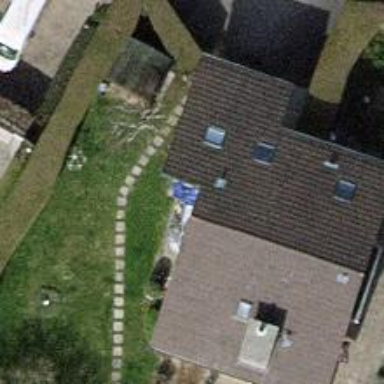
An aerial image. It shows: Simple and straightforward house.